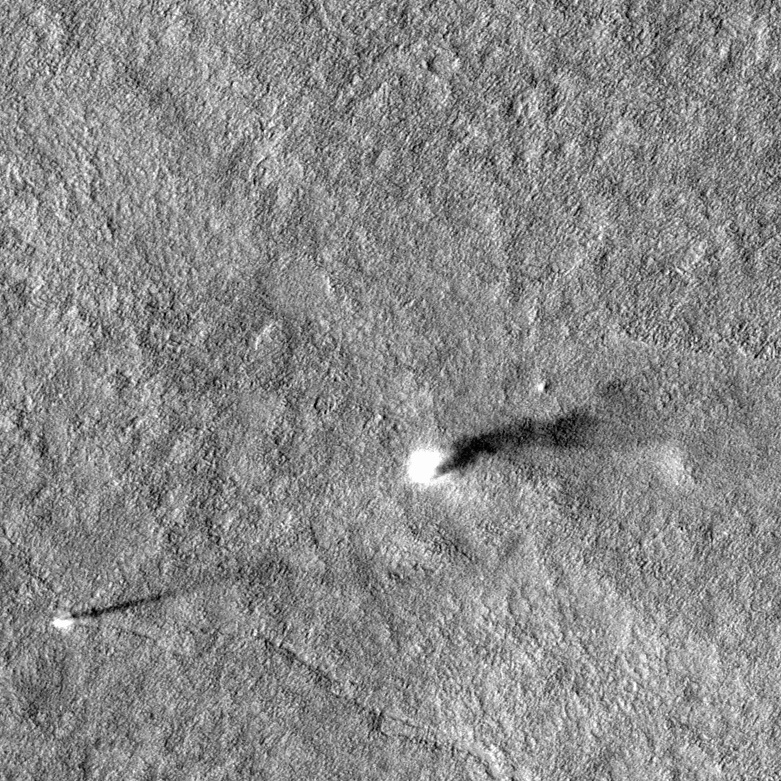
Label: dustdevil, dustdevil